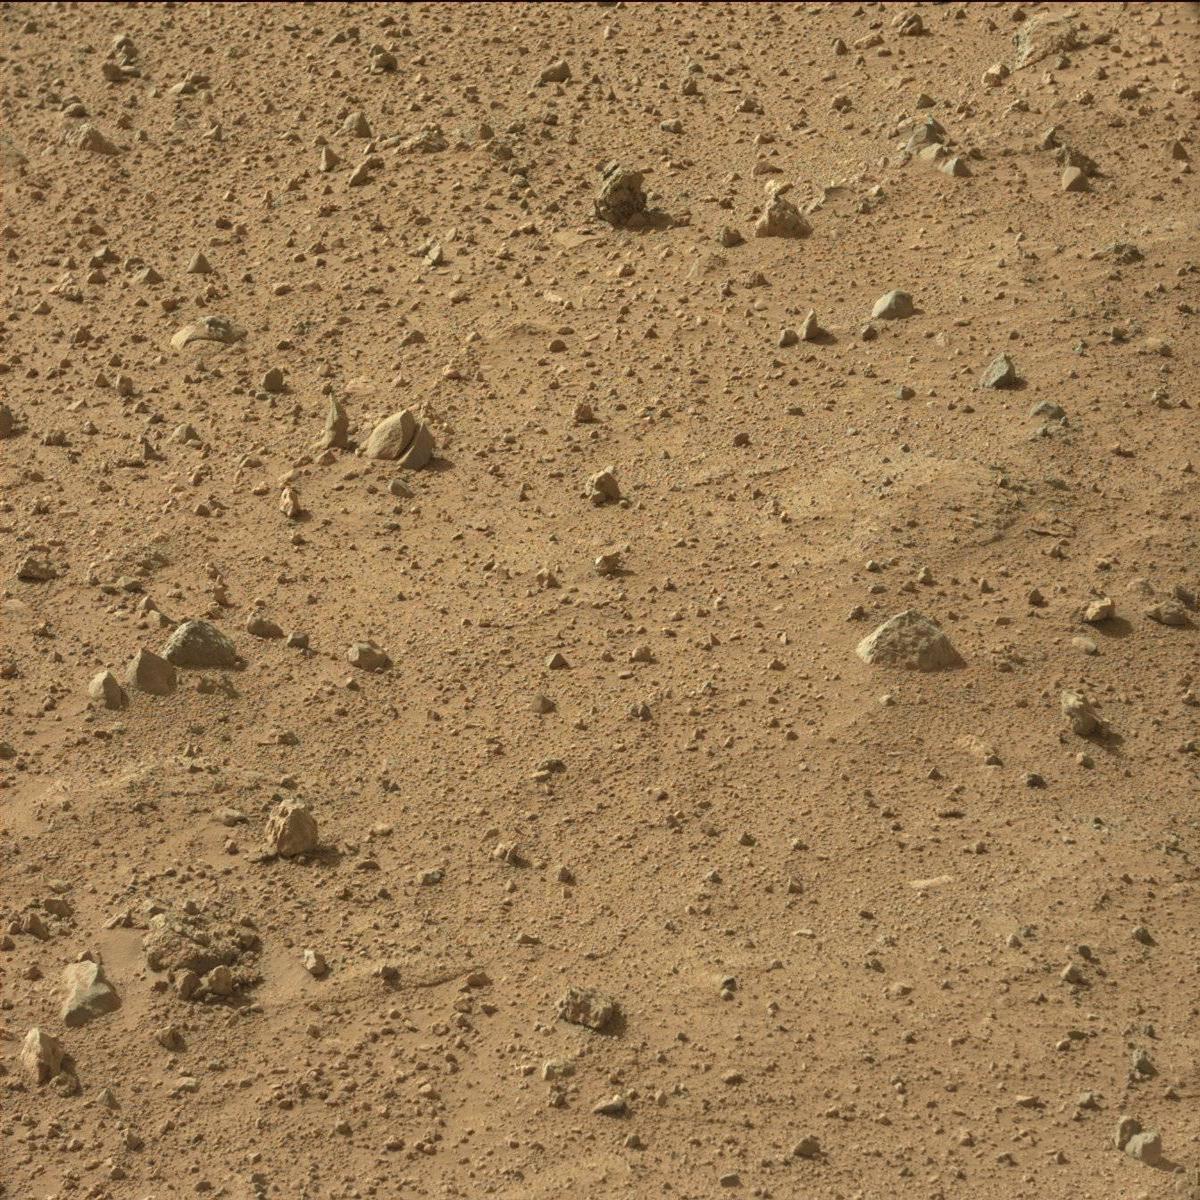
Terrain classes present: Bedrock, Sand / Soil